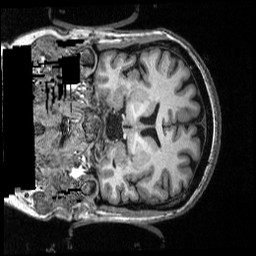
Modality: T1w
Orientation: coronal
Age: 49
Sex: female
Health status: ill
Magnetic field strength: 3 T
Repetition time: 2.53 s
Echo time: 0.00331 s